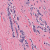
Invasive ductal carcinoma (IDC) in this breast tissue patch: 0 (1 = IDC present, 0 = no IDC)